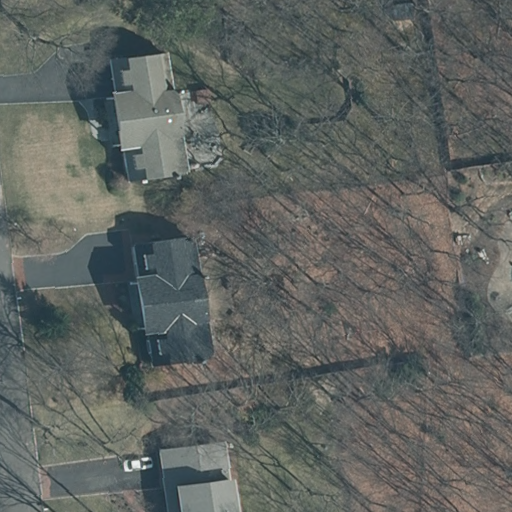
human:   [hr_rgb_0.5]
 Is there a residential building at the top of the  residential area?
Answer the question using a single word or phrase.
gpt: yes

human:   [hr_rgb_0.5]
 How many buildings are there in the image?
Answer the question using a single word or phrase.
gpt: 3

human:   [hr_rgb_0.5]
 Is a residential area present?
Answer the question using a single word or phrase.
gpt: yes

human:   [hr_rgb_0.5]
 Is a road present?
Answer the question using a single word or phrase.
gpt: yes

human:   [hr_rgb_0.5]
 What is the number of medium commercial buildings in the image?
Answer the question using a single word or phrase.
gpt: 0

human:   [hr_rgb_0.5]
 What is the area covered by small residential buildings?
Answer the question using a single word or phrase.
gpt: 0m2

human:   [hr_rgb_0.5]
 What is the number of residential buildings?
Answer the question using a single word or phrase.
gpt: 3

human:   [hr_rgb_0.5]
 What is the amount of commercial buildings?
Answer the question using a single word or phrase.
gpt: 0

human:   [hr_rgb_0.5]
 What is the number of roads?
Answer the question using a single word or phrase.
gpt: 1

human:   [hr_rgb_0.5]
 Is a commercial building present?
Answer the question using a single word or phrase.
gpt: no

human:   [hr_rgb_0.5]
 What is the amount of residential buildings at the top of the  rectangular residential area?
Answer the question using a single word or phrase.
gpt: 1

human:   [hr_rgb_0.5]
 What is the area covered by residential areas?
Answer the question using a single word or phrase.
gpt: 10639m2

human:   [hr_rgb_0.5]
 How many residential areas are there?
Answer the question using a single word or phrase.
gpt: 1

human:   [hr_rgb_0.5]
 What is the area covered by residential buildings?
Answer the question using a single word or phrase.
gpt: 851m2

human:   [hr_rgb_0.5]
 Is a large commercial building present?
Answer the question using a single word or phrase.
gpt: no

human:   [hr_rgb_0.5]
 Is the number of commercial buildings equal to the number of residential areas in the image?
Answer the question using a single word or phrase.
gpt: no

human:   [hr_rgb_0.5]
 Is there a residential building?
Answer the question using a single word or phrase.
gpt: yes

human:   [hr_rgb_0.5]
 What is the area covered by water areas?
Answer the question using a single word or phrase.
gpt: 0m2

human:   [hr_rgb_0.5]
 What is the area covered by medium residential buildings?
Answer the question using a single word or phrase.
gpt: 851m2

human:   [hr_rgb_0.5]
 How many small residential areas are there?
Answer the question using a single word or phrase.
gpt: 0

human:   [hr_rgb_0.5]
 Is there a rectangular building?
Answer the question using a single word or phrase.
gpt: yes

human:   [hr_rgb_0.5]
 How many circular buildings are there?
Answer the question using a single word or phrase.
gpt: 0

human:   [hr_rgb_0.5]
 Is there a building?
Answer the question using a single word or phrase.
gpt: yes

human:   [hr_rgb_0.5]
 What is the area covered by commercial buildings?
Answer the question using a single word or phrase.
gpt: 0m2

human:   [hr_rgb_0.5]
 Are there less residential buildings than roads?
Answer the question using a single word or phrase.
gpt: no

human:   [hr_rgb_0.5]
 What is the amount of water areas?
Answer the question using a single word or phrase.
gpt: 0

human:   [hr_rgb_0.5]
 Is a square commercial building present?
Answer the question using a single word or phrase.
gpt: no

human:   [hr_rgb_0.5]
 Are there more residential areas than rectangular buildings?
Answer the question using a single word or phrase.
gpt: no

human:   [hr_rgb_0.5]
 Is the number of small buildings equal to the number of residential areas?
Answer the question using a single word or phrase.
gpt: no

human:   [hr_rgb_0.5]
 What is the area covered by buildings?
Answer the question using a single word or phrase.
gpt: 851m2

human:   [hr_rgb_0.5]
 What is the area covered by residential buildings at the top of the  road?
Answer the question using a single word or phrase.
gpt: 650m2

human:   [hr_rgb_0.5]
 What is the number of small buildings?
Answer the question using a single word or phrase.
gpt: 0

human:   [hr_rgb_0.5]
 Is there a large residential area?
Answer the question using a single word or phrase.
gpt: yes

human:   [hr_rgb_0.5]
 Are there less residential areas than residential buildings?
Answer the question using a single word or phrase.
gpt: yes

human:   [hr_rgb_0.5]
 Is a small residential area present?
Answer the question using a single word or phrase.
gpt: no

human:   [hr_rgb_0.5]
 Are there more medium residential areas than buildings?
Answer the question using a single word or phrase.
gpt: no

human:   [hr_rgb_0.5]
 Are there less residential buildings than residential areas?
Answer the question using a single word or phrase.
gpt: no

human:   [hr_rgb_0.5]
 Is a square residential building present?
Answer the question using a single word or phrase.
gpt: no

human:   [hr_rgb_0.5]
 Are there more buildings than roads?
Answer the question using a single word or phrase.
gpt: yes

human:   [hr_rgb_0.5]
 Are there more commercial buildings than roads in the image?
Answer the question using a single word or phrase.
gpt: no

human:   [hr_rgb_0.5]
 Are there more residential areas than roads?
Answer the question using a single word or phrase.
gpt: no

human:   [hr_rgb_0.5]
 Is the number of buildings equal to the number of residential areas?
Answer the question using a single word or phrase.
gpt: no

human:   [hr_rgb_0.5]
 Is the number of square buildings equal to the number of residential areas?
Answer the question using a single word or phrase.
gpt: no

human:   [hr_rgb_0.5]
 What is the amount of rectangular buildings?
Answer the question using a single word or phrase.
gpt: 1

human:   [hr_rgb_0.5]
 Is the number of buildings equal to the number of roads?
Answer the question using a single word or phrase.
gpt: no

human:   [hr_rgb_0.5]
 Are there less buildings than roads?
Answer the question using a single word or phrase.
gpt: no

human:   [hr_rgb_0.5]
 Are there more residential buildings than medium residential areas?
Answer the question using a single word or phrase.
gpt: yes

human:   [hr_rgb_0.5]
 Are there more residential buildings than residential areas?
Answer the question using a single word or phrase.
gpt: yes

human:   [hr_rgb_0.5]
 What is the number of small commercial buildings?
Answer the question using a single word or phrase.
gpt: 0

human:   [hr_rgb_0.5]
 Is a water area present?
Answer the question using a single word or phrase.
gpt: no

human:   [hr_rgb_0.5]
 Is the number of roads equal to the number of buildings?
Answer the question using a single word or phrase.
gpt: no

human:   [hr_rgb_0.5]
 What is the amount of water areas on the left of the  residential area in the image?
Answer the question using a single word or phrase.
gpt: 0

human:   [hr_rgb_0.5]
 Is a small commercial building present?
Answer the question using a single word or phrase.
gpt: no

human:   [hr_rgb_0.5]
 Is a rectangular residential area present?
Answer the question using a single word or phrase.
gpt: yes

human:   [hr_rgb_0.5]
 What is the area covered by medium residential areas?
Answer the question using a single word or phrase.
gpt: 0m2

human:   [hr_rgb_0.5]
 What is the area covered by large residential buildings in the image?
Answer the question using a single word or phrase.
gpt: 0m2

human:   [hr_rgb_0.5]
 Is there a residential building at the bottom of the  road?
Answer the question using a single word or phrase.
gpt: yes

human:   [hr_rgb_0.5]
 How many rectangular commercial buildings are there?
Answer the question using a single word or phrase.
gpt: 0

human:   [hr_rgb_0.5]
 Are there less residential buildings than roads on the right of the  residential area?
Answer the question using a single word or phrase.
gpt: no

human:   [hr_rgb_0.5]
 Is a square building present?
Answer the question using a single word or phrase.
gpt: no

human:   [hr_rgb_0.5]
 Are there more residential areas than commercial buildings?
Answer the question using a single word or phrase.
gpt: yes

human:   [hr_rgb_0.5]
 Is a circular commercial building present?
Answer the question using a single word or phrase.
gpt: no

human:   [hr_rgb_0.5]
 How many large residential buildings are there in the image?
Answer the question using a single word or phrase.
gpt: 0

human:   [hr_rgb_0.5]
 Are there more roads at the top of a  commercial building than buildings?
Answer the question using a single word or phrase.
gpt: no